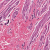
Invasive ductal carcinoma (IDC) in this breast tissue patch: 0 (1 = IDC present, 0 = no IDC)